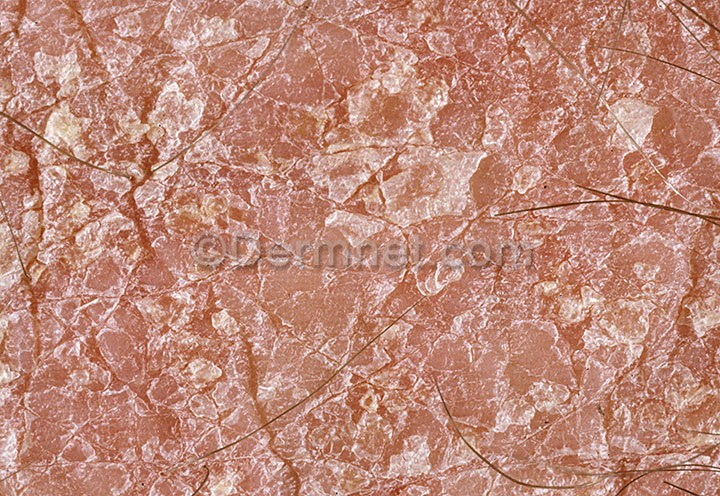
Disease: Psoriasis pictures Lichen Planus and related diseases